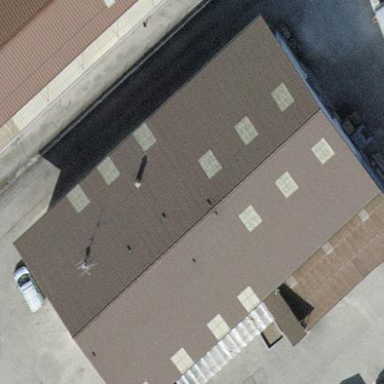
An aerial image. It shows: Warehouse building.